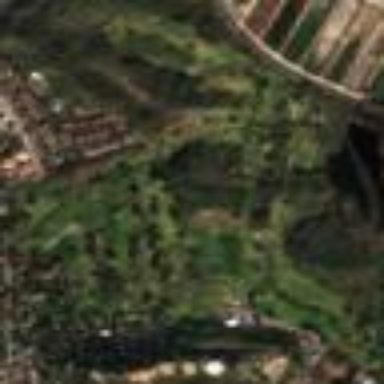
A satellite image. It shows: Golf course surrounded by greenery.